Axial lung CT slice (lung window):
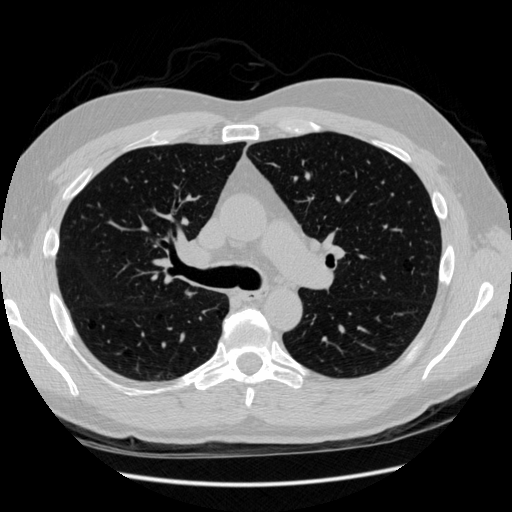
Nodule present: no